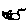
Label: cat